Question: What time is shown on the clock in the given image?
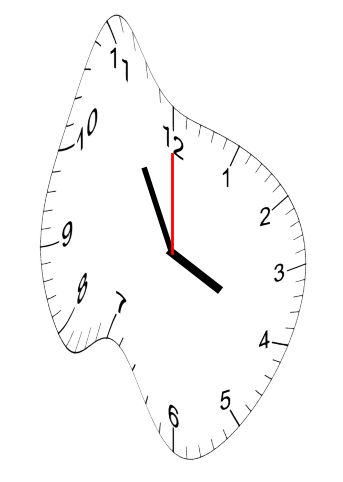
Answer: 03:55:00